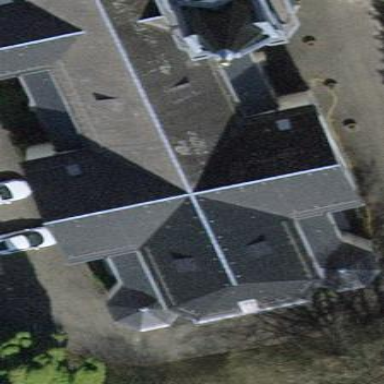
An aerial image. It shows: Building with gabled roof.